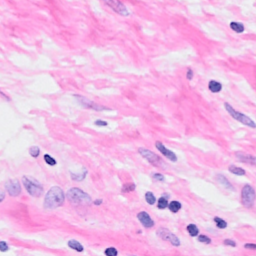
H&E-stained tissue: Breast